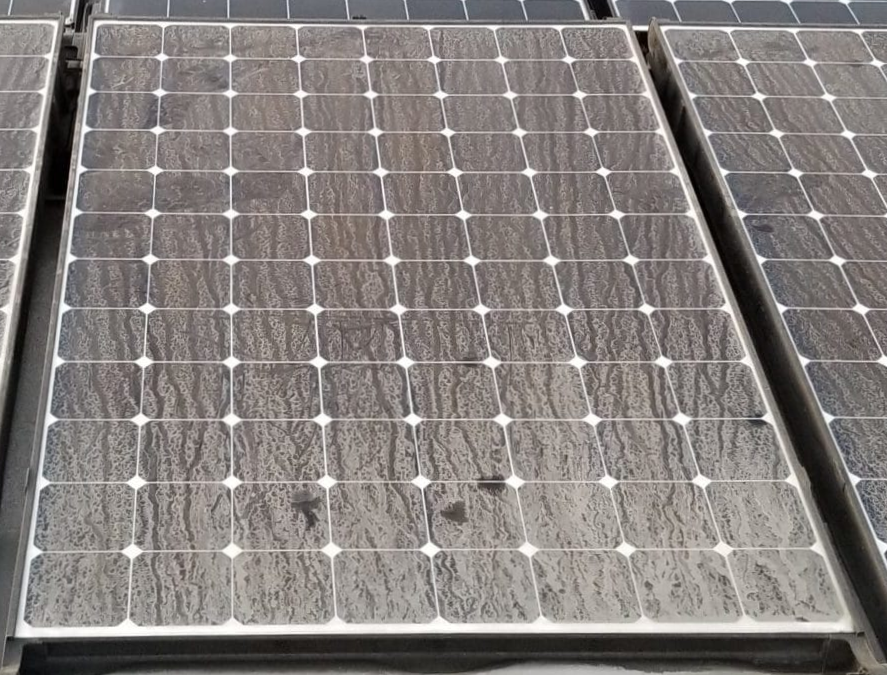
Label: Dusty